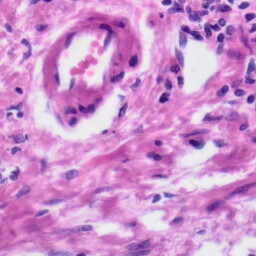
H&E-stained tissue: Liver